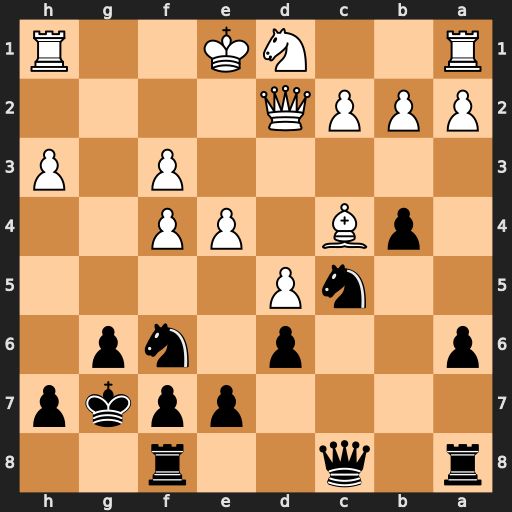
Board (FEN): r1q2r2/4ppkp/p2p1np1/2nP4/1pB1PP2/5P1P/PPPQ4/R2NK2R
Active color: b
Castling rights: KQ
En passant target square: -
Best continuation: Ncxe4 fxe4 Qxc4